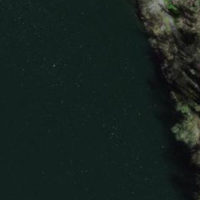
EUNIS habitat code: 14
Species observed at this site:
Phalacrocorax carbo
Corvus corone
Podiceps cristatus
Gallinula chloropus
Cygnus olor
Fulica atra
Cyanistes caeruleus
Anas platyrhynchos
Parus major
Botaurus stellaris
Troglodytes troglodytes
Buteo buteo
Motacilla alba
Turdus merula